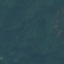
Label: Forest